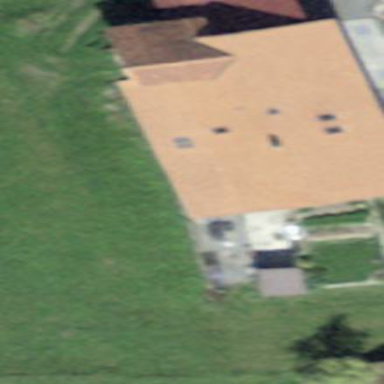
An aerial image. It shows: Farm building.